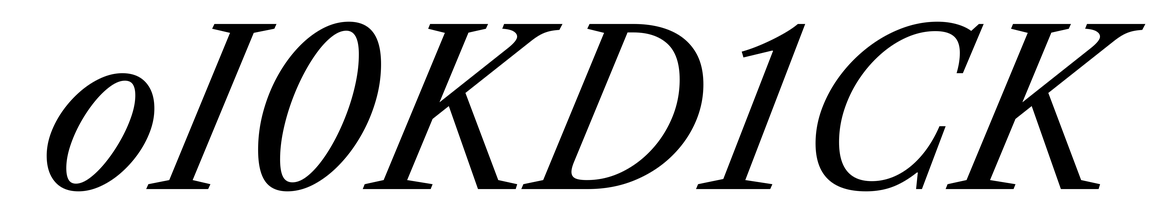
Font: LibreCaslonText-Italic_Italic